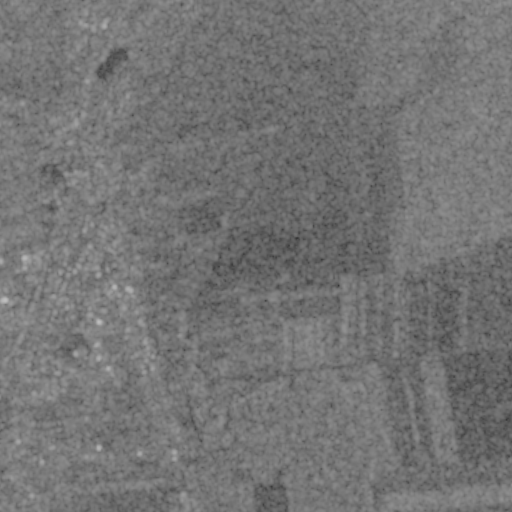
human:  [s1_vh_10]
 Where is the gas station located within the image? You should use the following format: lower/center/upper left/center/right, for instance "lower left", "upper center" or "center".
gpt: The gas station is located in the lower left of the image.
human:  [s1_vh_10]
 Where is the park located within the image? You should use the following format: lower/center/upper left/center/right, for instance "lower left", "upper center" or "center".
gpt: The park is located in the left of the image.
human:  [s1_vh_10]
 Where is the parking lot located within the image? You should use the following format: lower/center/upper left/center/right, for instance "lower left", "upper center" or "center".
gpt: The parking lot is located in the center left of the image.
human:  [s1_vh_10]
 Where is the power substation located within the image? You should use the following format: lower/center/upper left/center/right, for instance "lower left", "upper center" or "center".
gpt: The power substation is located in the center left of the image.
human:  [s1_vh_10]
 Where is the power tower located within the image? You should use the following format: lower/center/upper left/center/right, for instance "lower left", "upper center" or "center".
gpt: The power tower is located in the center left of the image.
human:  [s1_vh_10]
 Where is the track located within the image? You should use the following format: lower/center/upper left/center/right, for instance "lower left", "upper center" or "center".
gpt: There is no track in the image.

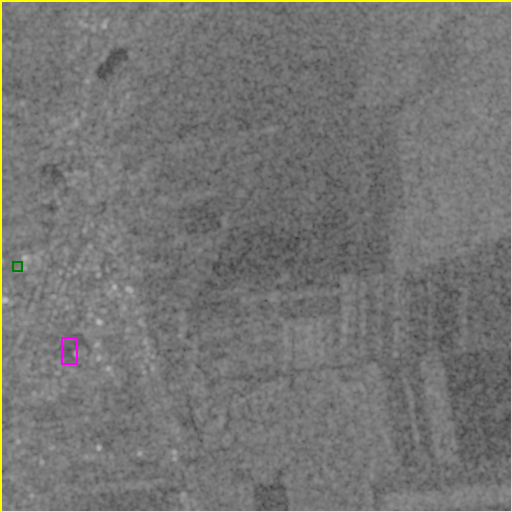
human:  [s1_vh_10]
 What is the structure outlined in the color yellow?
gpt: The structure outlined in yellow is a crop field.
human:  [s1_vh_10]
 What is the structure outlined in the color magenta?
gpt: The structure outlined in magenta is a park.
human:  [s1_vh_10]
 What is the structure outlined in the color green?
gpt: The structure outlined in green is a power substation.
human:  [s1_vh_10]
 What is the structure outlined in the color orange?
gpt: There is no orange outline.